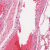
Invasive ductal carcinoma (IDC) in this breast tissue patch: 0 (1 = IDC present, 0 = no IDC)